Question: Take a look in this example: <URL>
I have created 2 'textarea's with different CSS settings using '.val'. I then set 2 'textarea's to the same value, both with 4 spaces in the front. However, The one with the CSS settings seems to "removed" those spaces. Why?
I don't think 'white-space: nowrap;' would have any affect on this, because even you press Ctrl+A to select all and paste it to a text processor the spaces are still missing.

I tested on Chrome and another Webkit-based browser. Same result.
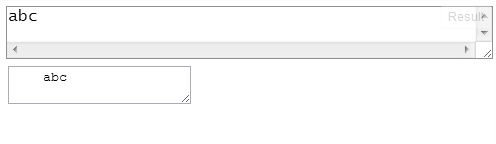
Answer: Instead of using 'whitespace: no-wrap;'
Try using
'''
white-space: pre;
'''
Whitespace is preserved by the browser. Text will only wrap on line breaks Acts like the '<pre>' tag in HTML.
From your comments, you should go with 'wrap="off"' attribute.
Also would like you to go through <URL> and refer
> > To prevent text from wrapping normally in CSS, you use 'white-space: nowrap'. , .
Here is the <URL>